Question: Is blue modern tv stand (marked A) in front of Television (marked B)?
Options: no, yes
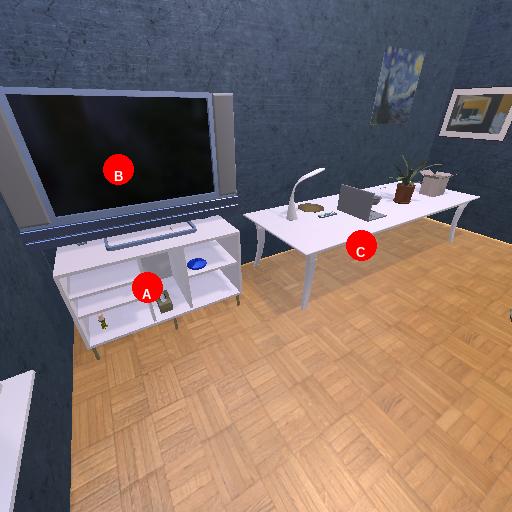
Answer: no